Field crop: maize
Growth stage: 2
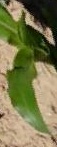
Species: maize